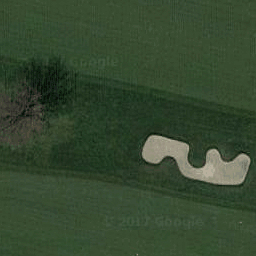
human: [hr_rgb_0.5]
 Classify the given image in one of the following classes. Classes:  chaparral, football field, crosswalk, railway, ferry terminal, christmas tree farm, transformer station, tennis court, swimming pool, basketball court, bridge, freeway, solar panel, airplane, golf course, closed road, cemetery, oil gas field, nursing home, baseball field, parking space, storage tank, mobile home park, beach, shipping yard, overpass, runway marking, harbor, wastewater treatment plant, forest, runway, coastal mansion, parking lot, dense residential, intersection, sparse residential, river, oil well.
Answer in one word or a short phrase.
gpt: golf course